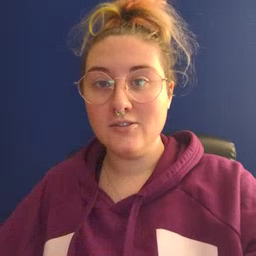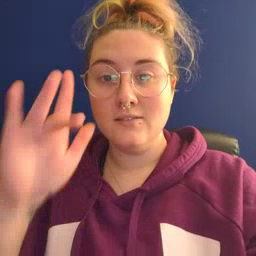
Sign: touch